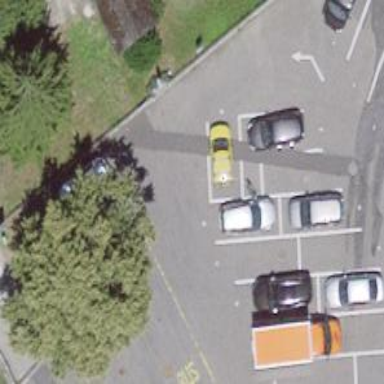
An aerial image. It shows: Parking aisle designated as service road.